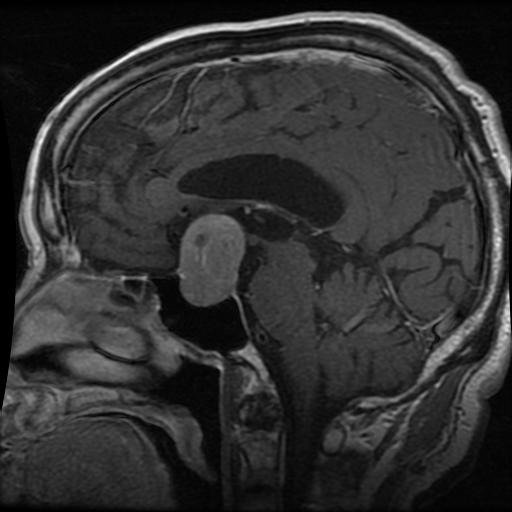
Label: pituitary